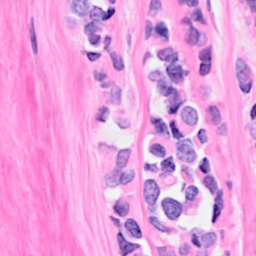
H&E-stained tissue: Breast